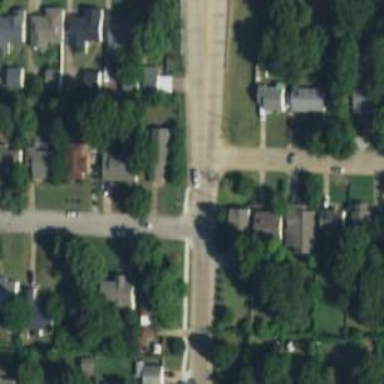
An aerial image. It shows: Road with stop sign.